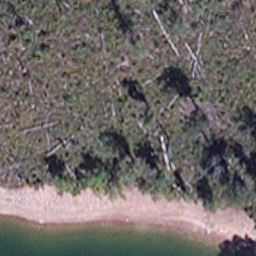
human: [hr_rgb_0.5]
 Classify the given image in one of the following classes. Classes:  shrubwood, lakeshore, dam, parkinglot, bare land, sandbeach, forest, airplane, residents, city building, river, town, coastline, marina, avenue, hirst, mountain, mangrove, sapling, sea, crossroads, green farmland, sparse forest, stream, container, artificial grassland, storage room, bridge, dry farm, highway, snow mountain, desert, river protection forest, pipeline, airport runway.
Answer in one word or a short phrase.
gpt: lakeshore